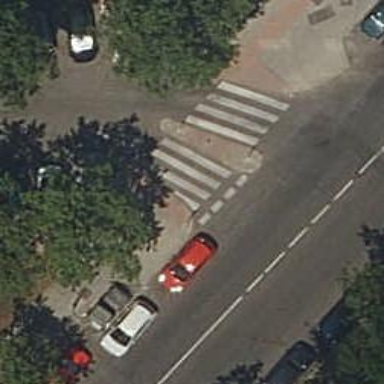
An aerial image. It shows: Uncontrolled road crossing with markings.